Field crop: maize
Growth stage: 2
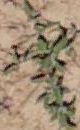
Species: atriplex